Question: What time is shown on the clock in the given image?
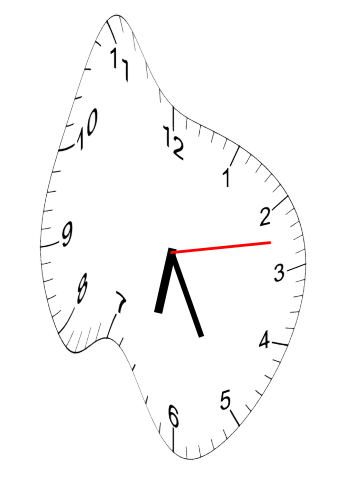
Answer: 06:25:13